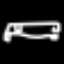
Label: bed